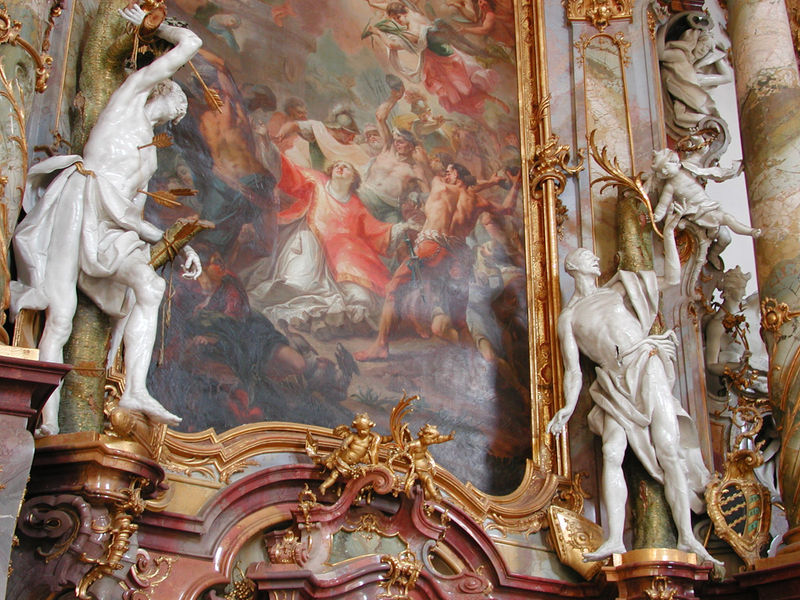
Titel: Klosterkirche Zwiefalten
Künstler: Johann Michael Fischer
Standort: Reutlingen, Kloster Zwiefalten (EU - D - BW)
Schlagwörter: gemälde, kampf, weiß, frau, marmor, säule, säulen, rot, barock, hinrichtung, rahmen, steine, bild, baumstamm, gold, engel, deutschland, figuren, soldaten, thomas, wandgemälde, wandmalerei, stuck, bayern, loch, mythologie, wappen, skulpturen, statuen, ermordung, kapelle, heiliger, tiara, märtyrer, putten, köcher, putti, pfeil, pfeile, sebastian